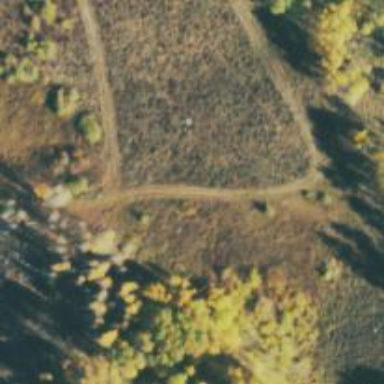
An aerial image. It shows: Intermediate level nordic skiing track that is groomed for both classic and skating techniques.